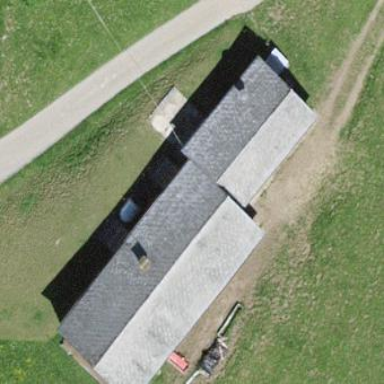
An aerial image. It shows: Rural barn.